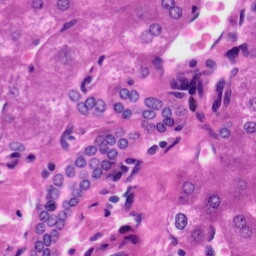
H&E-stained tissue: Liver